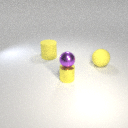
small yellow metal cylinder to the right of large yellow rubber cylinder